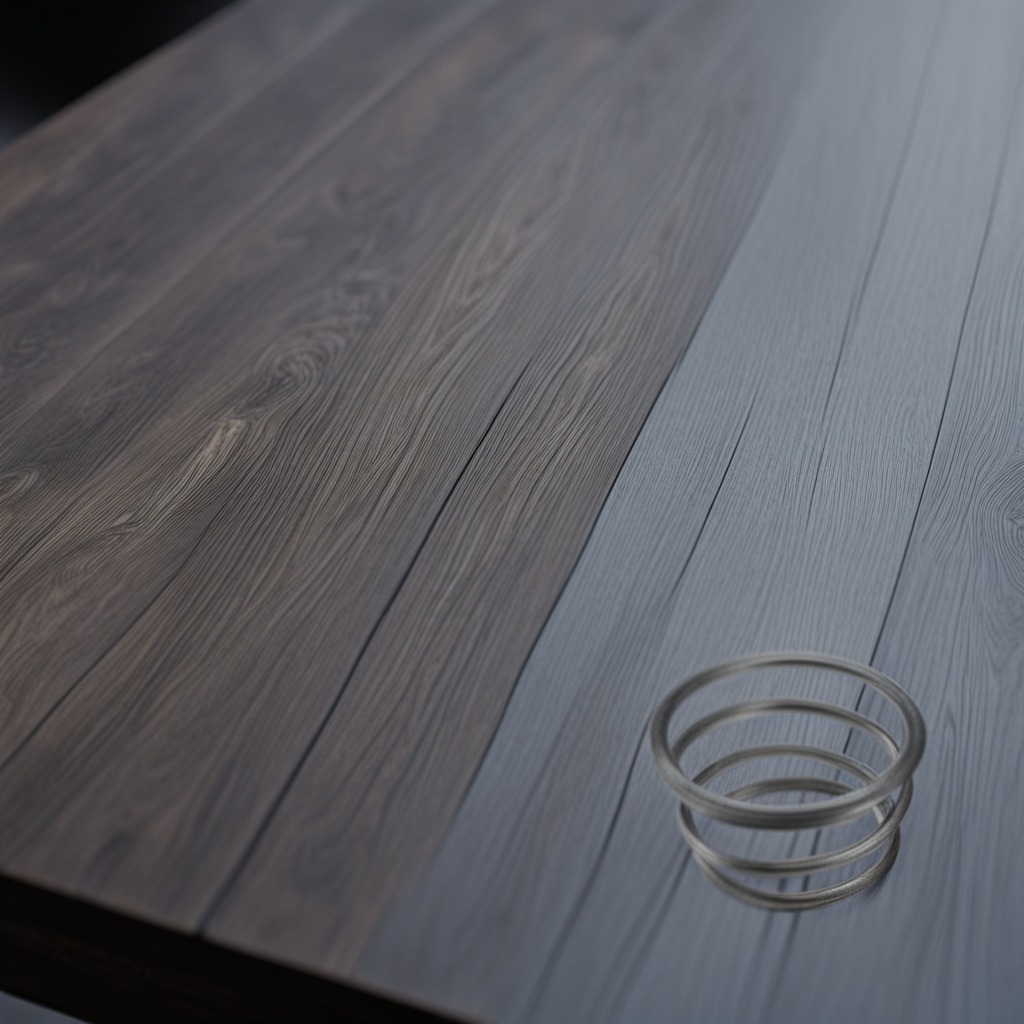
A coiled metal spring is lying on the old table in the garage.